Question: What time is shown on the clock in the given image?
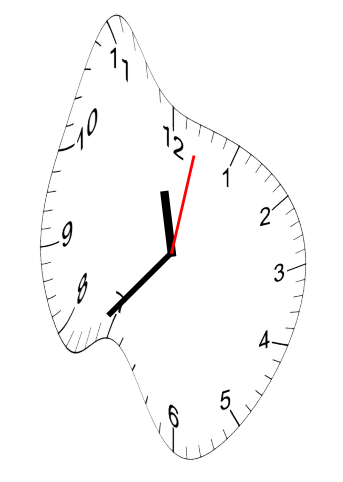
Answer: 11:37:02